Interaction volume radius: 5 \u00c5
Interaction volume height: 10 \u00c5
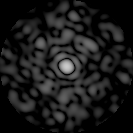
Disorder parameter: 0.8456